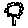
Label: flower